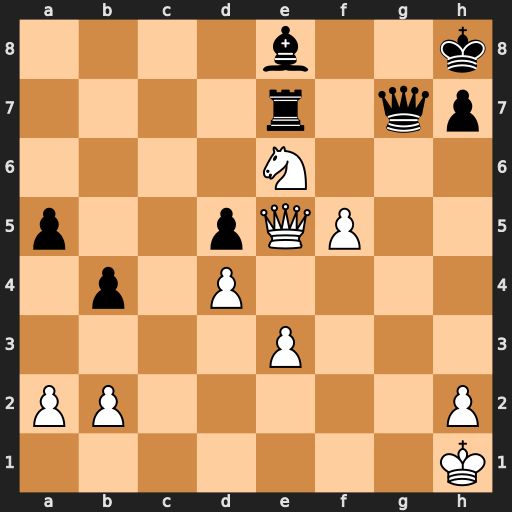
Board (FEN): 4b2k/4r1qp/4N3/p2pQP2/1p1P4/4P3/PP5P/7K
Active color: w
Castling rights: -
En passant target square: -
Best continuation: f6 Qf7 fxe7+